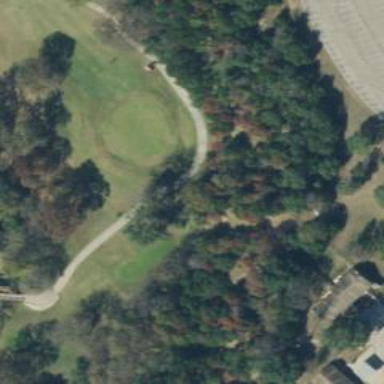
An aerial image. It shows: Golf tee.